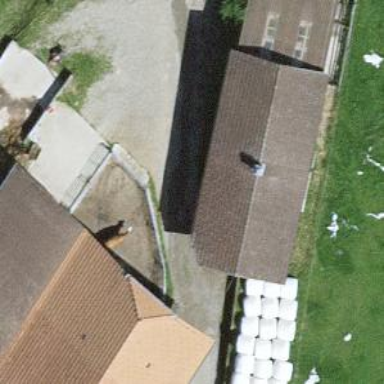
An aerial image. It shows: Barn.